Interaction volume radius: 10 \u00c5
Interaction volume height: 35 \u00c5
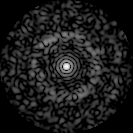
Disorder parameter: 0.8408